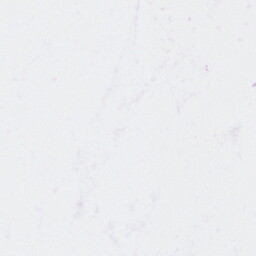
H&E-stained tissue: Breast